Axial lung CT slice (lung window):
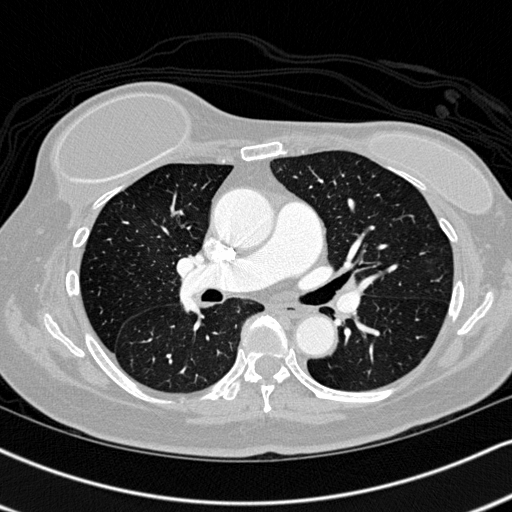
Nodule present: no